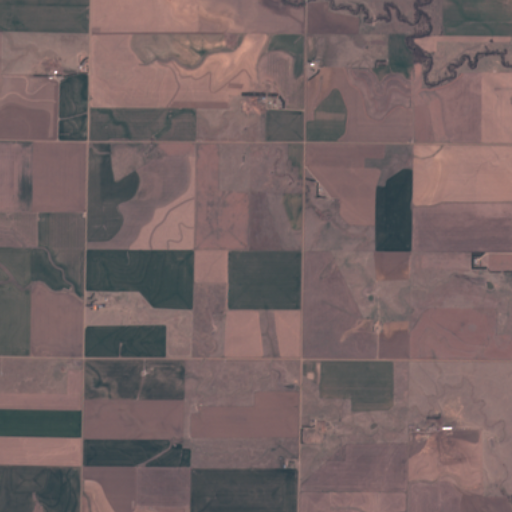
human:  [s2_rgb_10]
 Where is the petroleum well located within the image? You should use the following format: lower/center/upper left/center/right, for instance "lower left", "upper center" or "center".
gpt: The petroleum well is located in the upper right of the image.
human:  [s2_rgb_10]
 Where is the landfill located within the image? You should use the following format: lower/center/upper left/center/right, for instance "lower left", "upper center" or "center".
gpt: There is no landfill in the image.